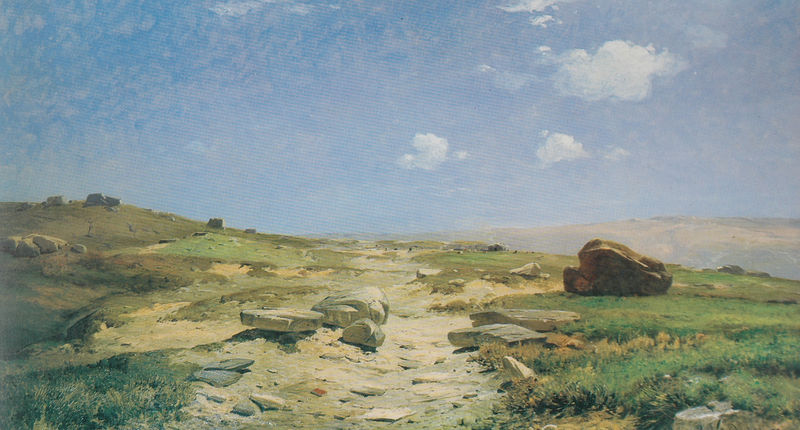
Titel: Die Saualpe in Kärnten
Künstler: Ludwig Willroider
Standort: München
Institution: (Privatbesitz)
Schlagwörter: berg, blau, felsen, gemälde, gestein, himmel, meer, schatten, weiß, wolken, aquarell, gelb, grün, landschaft, ocker, sand, ufer, braun, hell, hintergrund, vordergrund, ausblick, blick, gras, rasen, weg, wiese, wolke, beige, malerei, stein, steine, ebene, erde, ferne, gräser, halme, horizont, hügel, natur, weide, weite, gebüsch, hütte, sonne, trampelpfad, wege, boden, pflanzen, arbeit, bauern, stilleben, stillleben, hellblau, aussicht, sommer, mittag, steinig, warm, berge, fels, gebirge, leer, dorf, tag, kahl, landschaftsmalerei, alm, geröll, menschenleer, einöde, staub, wärme, blauer himmel, karg, fauna, felsbrocken, platten, findling, wegesrand, hochebene, südtirol, schäfchenwolken, himmelwolken, doorf